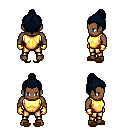
a pixel art fantasy rpg character, male body template, human, dark skin, gold chest armor, gold greaves, raven short topknot hairstyle, gold gloves, brown slippers, four views (front, back, left, right), 2x2 character sprite sheet, small pixel art, hard edges, no anti-aliasing